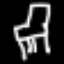
Label: chair